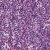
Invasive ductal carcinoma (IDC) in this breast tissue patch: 1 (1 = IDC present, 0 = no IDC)